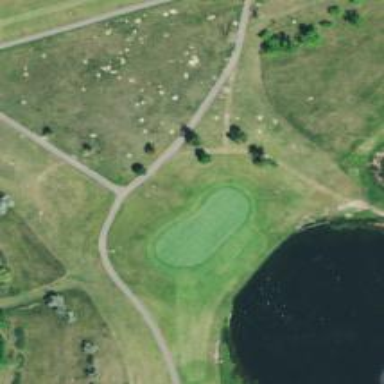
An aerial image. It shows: Golf hole.